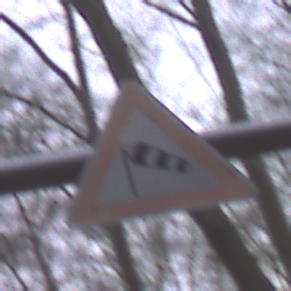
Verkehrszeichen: SeitenwindVonLinks
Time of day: Midday
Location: Outdoor (Nature)
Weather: Overcast
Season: Autumn
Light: Natural